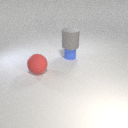
large red rubber sphere in front of small blue rubber cylinder